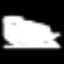
Label: square